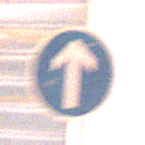
Verkehrszeichen: VorgeschriebeneFahrtrichtungGeradeaus
Umgebung: Outdoor, Urban
Tageszeit: MorningAfternoon
Wetter: Clear
Licht: Natural
Jahreszeit: NotSpecified
Kontrast: MediumContrast